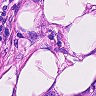
Metastatic tissue present: yes